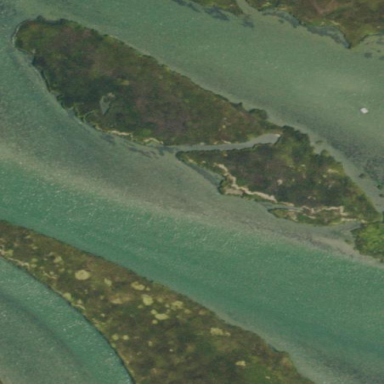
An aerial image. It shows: Islet along the natural coastline.